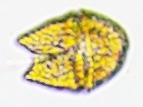
Label: Akashiwo